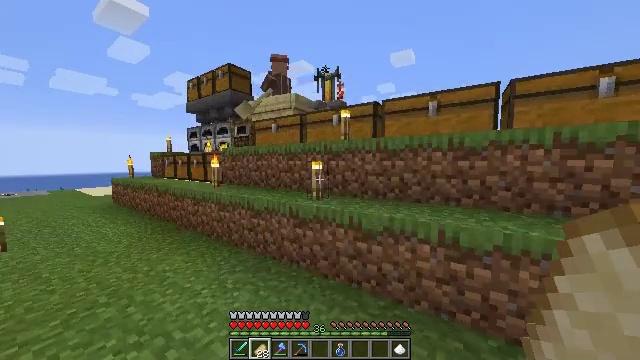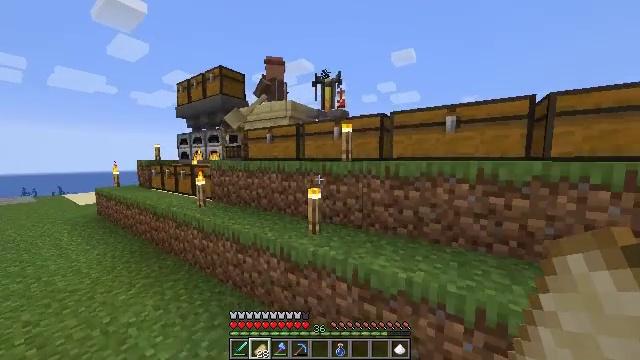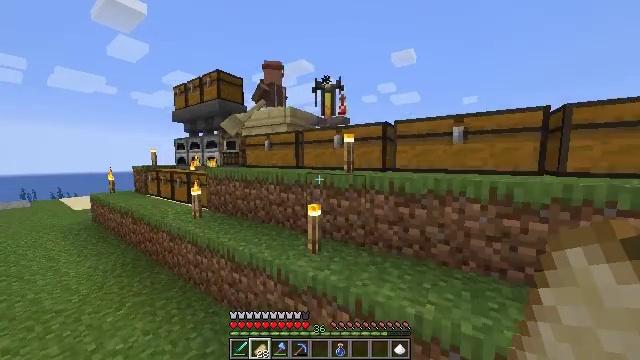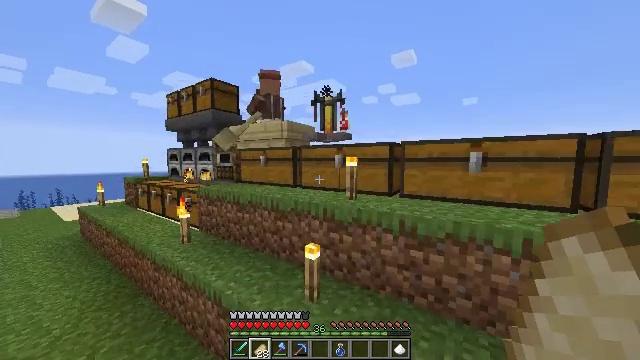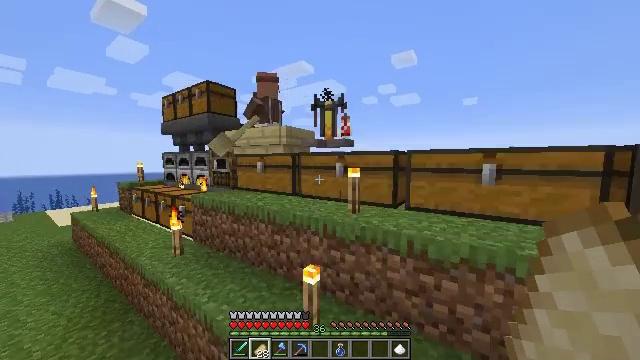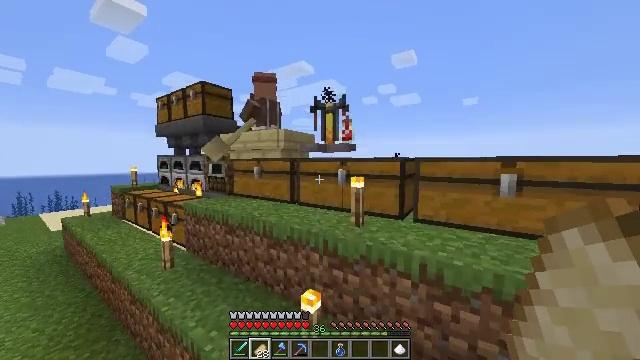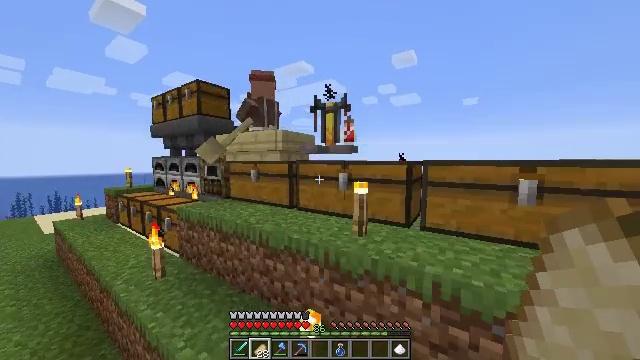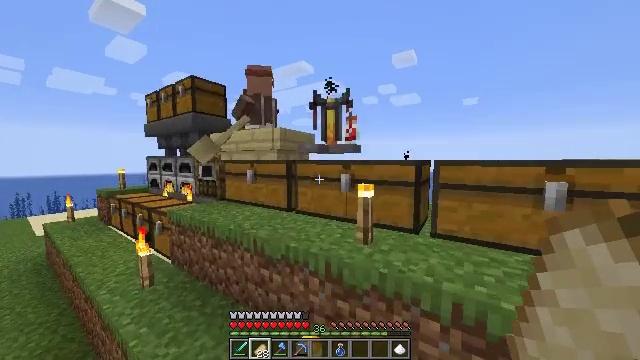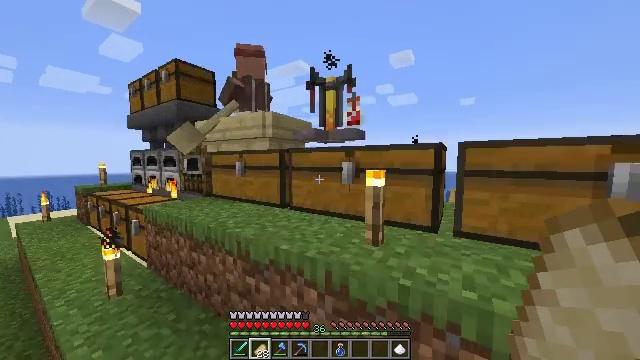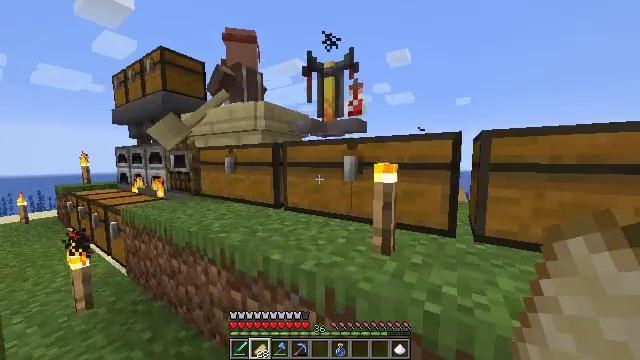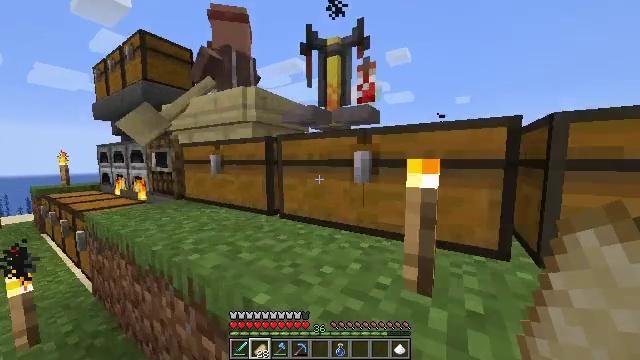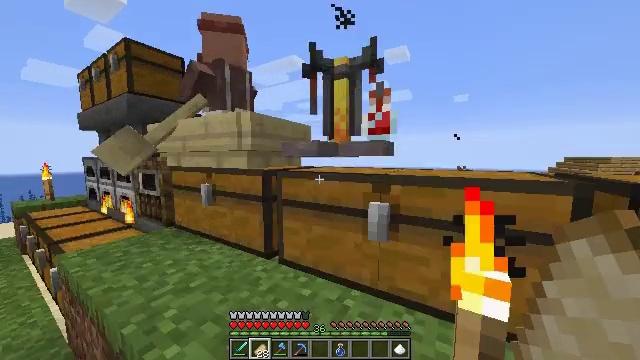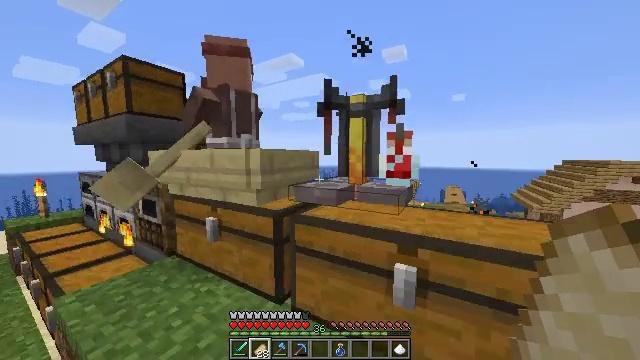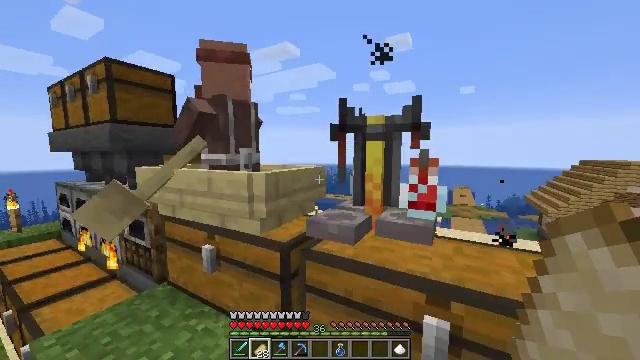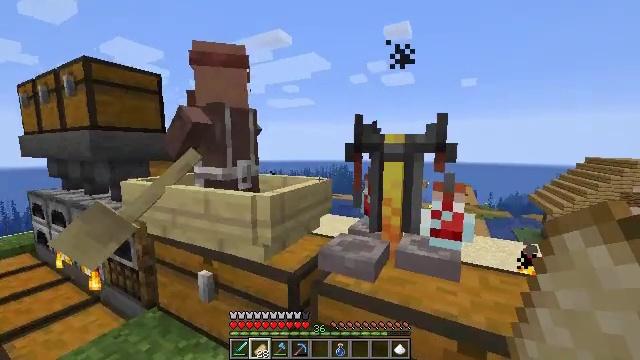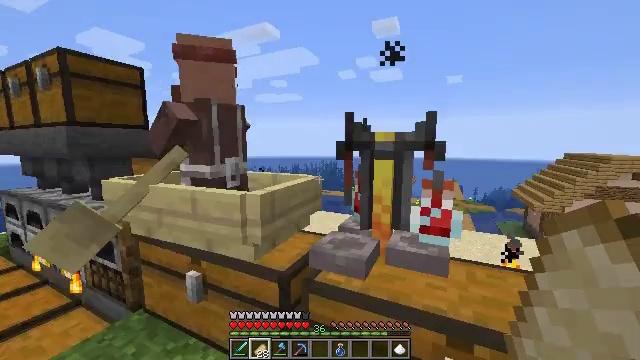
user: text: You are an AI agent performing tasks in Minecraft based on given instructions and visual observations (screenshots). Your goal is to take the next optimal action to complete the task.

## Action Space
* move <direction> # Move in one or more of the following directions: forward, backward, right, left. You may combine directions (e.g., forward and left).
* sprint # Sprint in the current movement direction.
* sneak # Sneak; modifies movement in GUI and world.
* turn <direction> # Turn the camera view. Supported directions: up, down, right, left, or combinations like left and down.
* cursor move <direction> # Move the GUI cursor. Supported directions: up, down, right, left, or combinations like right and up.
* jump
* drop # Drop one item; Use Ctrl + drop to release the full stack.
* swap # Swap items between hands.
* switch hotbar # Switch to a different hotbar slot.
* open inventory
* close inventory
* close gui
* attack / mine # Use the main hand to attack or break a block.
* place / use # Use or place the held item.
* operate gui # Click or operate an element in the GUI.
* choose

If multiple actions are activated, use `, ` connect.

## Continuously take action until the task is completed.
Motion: motion action
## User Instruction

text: Take spider eye, mushroom, and sugar to craft a fermented spider eye.
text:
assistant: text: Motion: move forward, jump
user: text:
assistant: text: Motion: move forward, jump
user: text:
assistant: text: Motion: move forward, jump
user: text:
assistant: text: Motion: move forward, jump
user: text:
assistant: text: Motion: move forward, jump
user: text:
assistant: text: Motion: move forward, jump
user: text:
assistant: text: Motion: move forward, jump
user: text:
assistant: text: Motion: move forward, jump
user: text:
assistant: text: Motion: move forward, jump
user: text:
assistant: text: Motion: move forward, sprint, jump
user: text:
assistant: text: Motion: move forward, sprint, jump
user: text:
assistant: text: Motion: move forward, sprint, jump
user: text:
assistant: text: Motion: move forward, sprint, jump
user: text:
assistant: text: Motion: move forward, turn right, jump
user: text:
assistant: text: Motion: move forward, turn right, jump
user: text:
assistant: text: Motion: move forward, turn right and down, jump
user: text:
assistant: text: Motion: turn right and down
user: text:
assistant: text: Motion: turn right and down
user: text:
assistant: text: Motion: turn right
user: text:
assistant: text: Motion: turn right
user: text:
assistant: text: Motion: turn right
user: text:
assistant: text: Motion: no_op
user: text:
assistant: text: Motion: no_op
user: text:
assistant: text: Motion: no_op
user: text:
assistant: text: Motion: no_op
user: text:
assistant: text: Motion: use / place
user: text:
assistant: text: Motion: use / place
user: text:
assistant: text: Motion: use / place
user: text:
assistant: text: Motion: no_op
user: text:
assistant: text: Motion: no_op